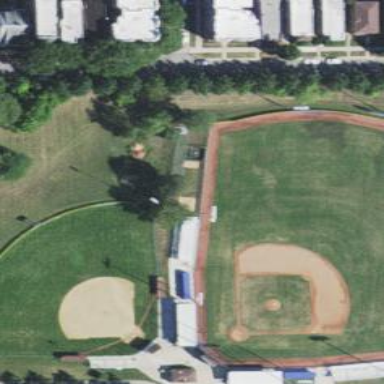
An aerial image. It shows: Baseball pitch for leisure land activities.